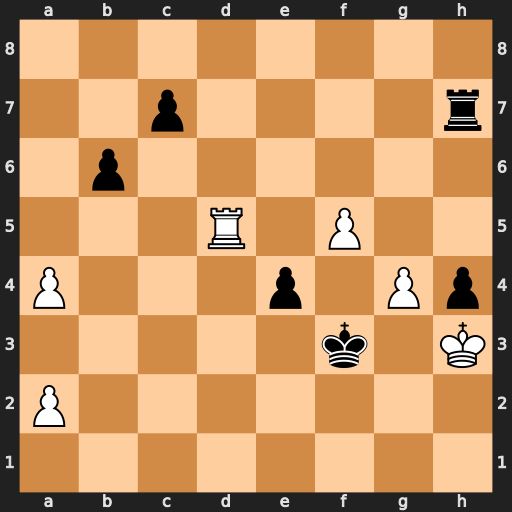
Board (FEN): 8/2p4r/1p6/3R1P2/P3p1Pp/5k1K/P7/8
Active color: w
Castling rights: -
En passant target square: -
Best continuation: f6 e3 Rf5+